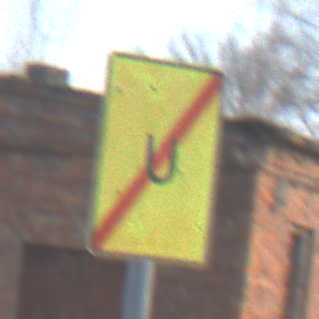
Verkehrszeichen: EndeUmleitung
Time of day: SunriseSunset
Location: Outdoor (Suburban)
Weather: PartlyCloudy
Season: Winter
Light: Natural